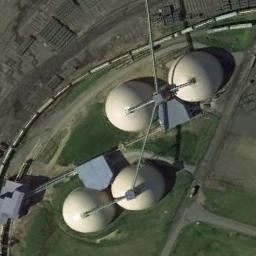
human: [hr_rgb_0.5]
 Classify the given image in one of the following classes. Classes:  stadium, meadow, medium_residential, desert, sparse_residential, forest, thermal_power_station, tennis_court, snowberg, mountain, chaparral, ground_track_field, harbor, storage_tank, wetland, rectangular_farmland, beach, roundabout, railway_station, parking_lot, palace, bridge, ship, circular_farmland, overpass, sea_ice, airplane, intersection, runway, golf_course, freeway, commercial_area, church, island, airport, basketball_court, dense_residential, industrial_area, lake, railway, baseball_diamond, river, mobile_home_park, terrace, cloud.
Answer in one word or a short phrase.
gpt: storage_tank